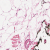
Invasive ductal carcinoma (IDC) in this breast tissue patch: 0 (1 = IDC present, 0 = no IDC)